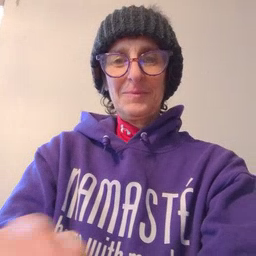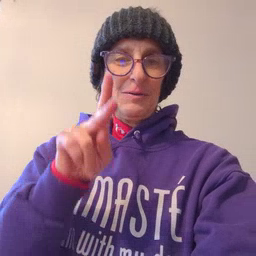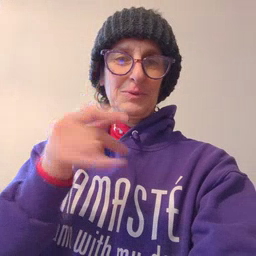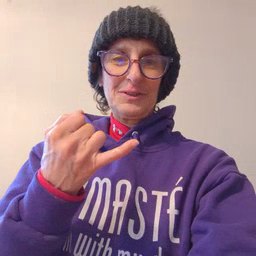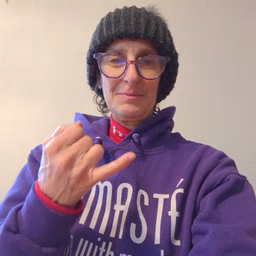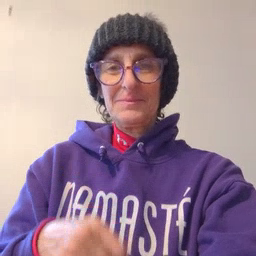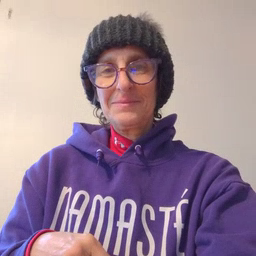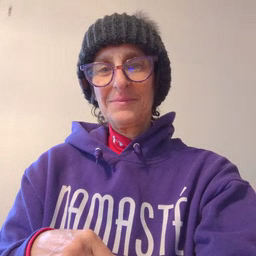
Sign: pajamas